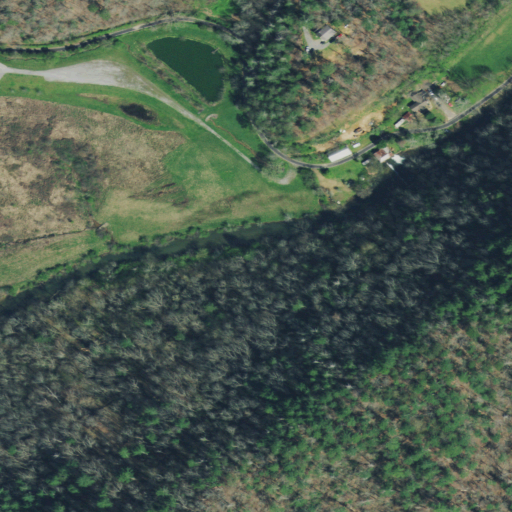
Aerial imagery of valley in Tennessee named Miller's Cove containing mixed forest, open development, evergreen forest, pasture, deciduous forest, herbaceous wetlands, low intensity development, medium intensity development, and grassland